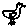
Label: bird